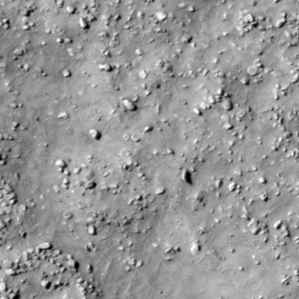
Label: non_frost